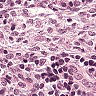
Metastatic tissue present: no